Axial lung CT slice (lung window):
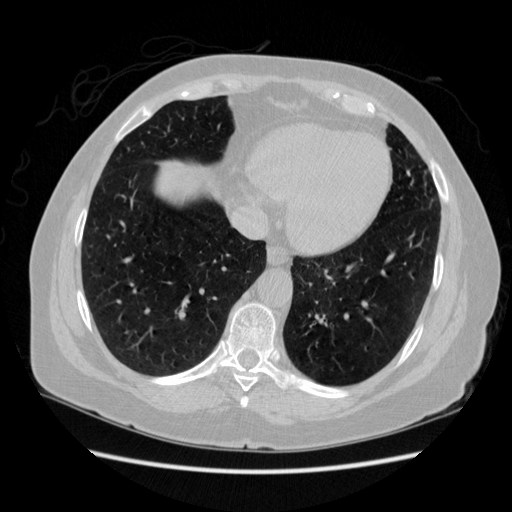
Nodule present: no